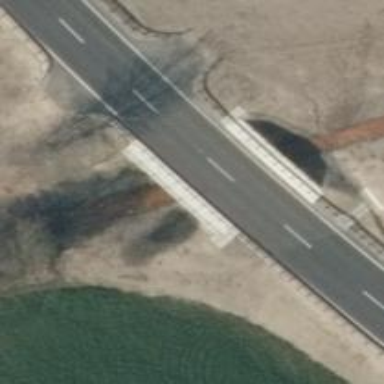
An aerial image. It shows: Secondary road with bridge.